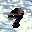
Label: 9